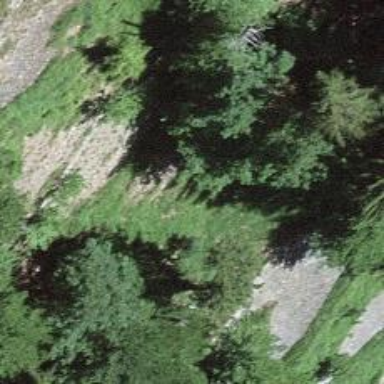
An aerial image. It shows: Cliff in nature.